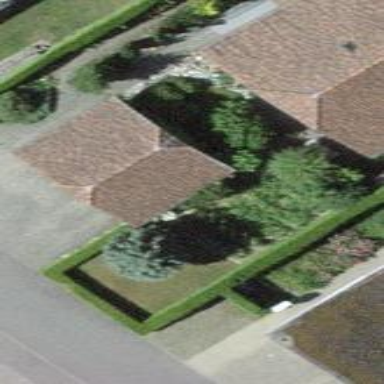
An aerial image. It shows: Garage building.